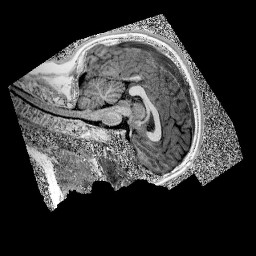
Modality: UNIT1
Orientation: sagittal
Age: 11
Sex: male
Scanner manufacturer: siemens
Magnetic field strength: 3 T
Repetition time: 4 s
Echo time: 0.00299 s